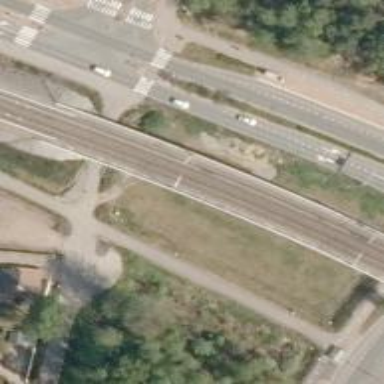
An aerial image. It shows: Bridge over railway with continuous electrified contact line.